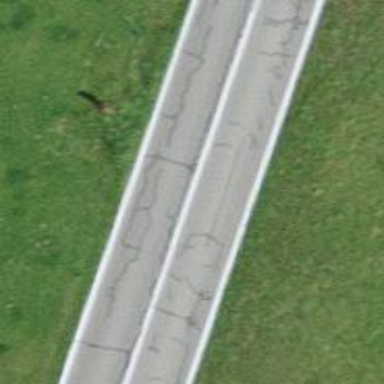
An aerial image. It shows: Traffic calming hump on the road.